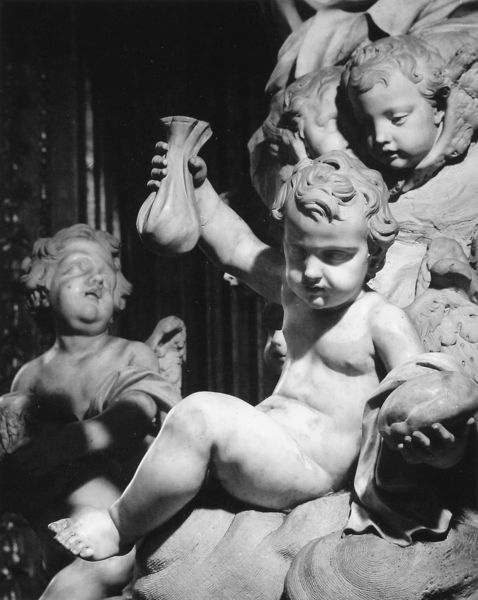
Titel: Heilige Elisabeth
Künstler: Ercole Ferrata
Standort: Breslau, Kathedrale (EU - PL)
Schlagwörter: akt, flügel, fuß, kopf, nackt, weiß, akte, köpfe, marmor, schwarz, tuch, flasche, blicke, stein, kirche, figur, kind, locken, brunnen, kinder, sack, engel, gemüse, krug, putte, skulptur, statue, vase, klein, baby, figuren, detail, brot, zeigen, vier, babys, beutel, säckchen, skulpturen, ehrfurcht, geldbeutel, heilig, putten, geflügelt, putti, gelockt, ponti